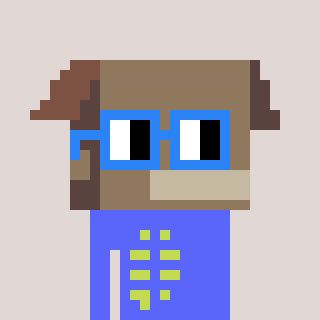
a pixel art character with square blue glasses, a box-shaped head and a purple-colored body on a warm background